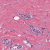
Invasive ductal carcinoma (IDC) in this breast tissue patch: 1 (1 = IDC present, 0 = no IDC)